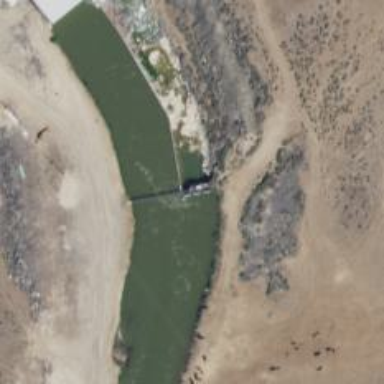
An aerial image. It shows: Sluice gate on the waterway.